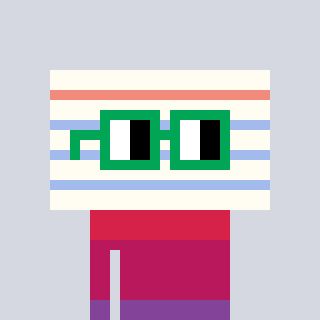
a pixel art character with square green glasses, a empty notebook page-shaped head and a bege-colored body on a cool background